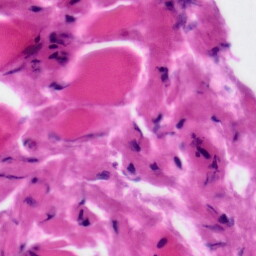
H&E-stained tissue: Tonsil